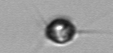
Label: Acanthoica_quattrospina